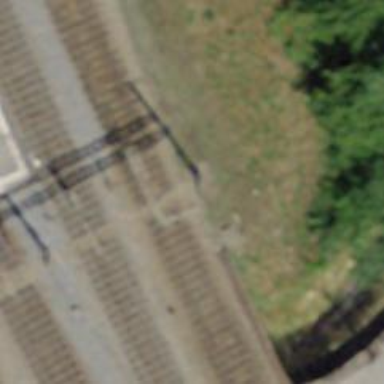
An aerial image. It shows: Railway switch.